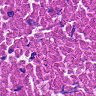
Metastatic tissue present: yes